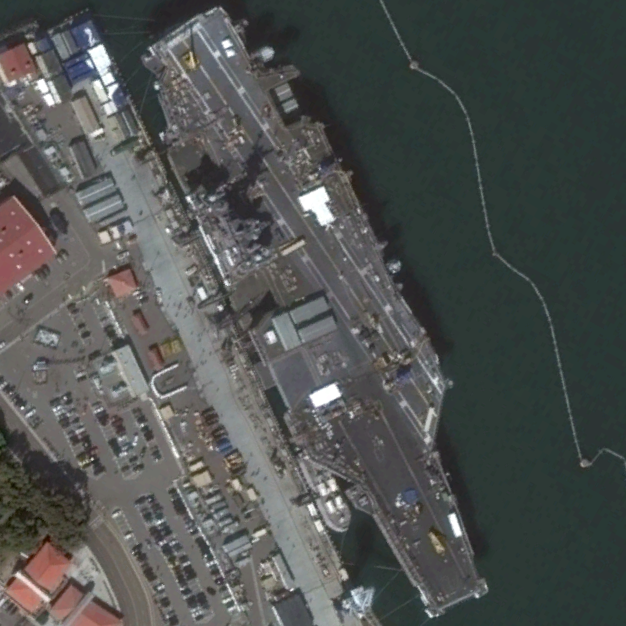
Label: aircraft_carrier